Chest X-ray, PA view. Patient: 37 years old, sex F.
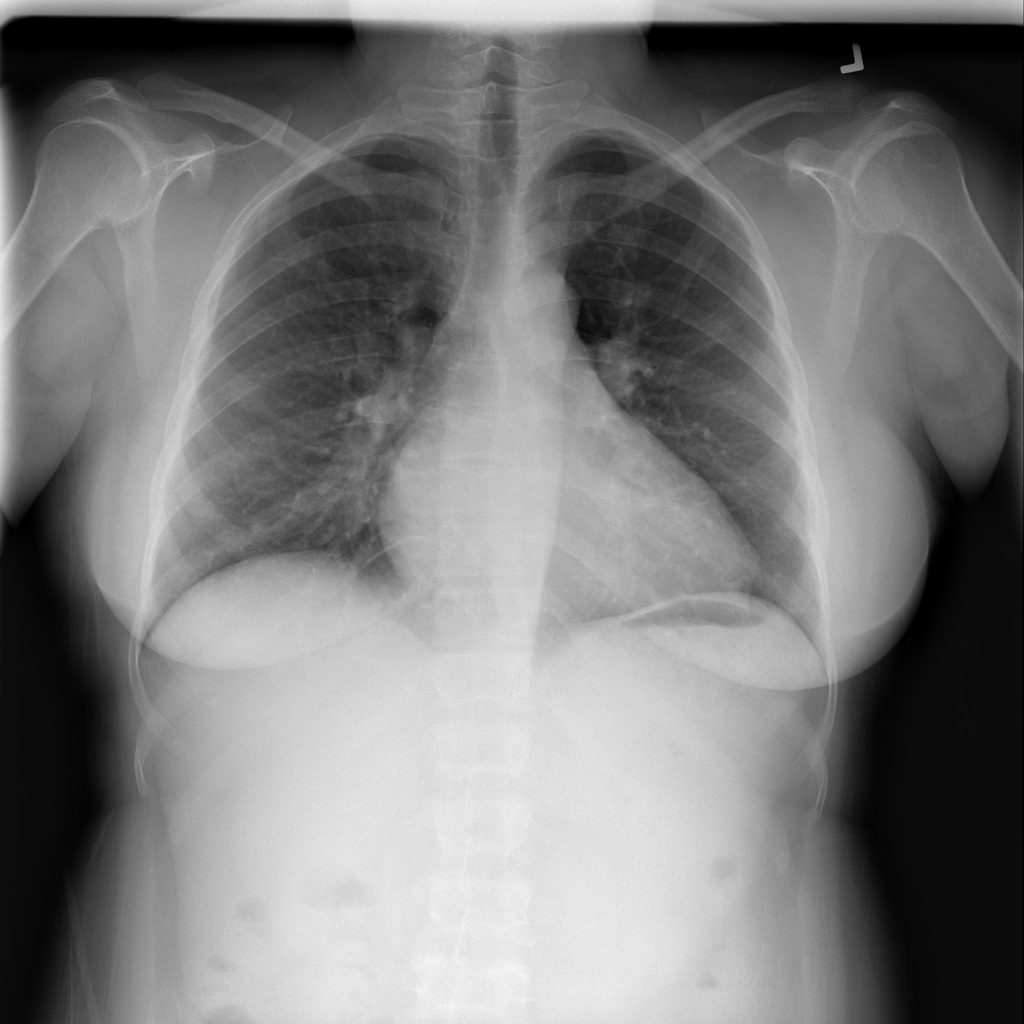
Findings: No Finding